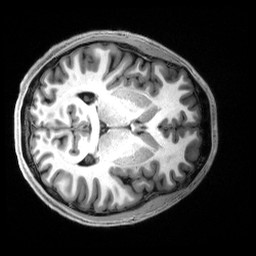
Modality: T1w
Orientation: axial
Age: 20
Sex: male
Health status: healthy
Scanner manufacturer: siemens
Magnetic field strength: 3 T
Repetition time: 2.5 s
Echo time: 0.00222 s